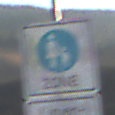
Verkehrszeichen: BeginnFussgaengerzone
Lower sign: BesondereFahrzeugeUndTransportgueter2
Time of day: SunriseSunset
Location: Outdoor (Nature)
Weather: Clear
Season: NotSpecified
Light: Natural